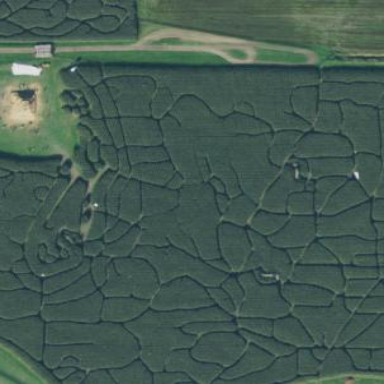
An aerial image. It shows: Corn maze located on farmland. The maze is popular attraction for tourists.